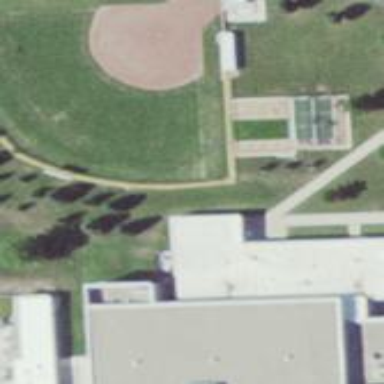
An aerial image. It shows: Softball pitch for leisure sports.